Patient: sex F, age 63
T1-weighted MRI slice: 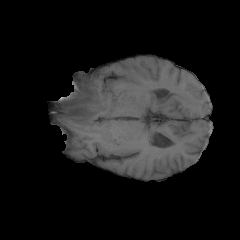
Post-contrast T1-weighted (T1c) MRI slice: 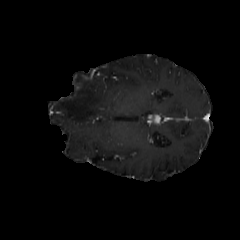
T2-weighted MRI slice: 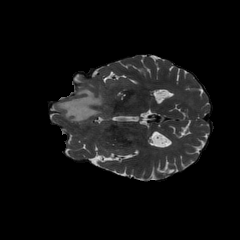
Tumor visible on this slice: yes
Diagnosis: Glioblastoma, IDH-wildtype
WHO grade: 4